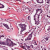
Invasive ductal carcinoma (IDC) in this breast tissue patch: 1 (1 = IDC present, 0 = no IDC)